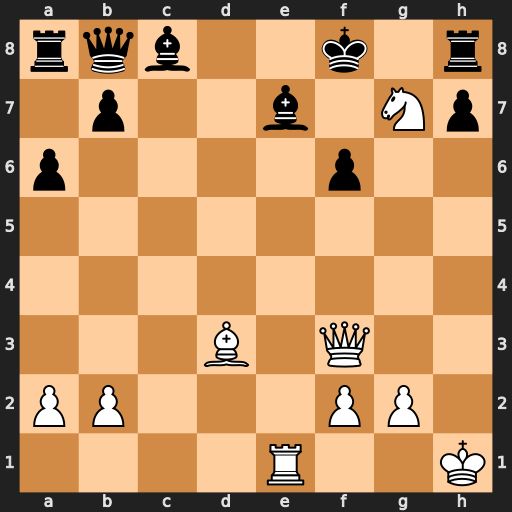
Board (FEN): rqb2k1r/1p2b1Np/p4p2/8/8/3B1Q2/PP3PP1/4R2K
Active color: w
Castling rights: -
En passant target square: -
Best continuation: Qh5 Qc7 Qh6